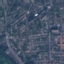
Label: Residential